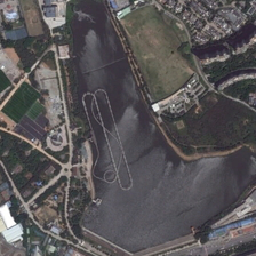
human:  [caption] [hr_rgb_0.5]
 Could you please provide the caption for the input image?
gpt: There are many residential areas near the park.

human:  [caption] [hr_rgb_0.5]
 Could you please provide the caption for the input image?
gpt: There are many residential areas near the park.

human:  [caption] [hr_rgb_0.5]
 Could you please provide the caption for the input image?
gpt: There are many residential areas near the park.

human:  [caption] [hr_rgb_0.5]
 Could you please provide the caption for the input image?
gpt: There are many residential areas near the park.

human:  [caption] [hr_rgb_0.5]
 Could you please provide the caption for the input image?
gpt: There are many residential areas near the park.